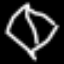
Label: diamond